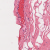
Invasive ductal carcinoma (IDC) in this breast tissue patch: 0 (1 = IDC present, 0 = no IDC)